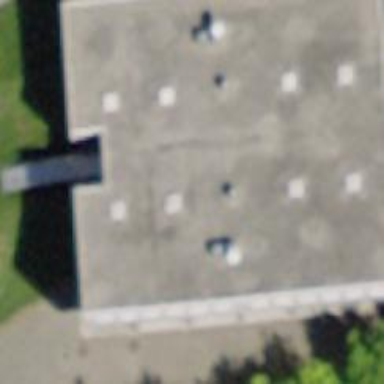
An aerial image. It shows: School building.